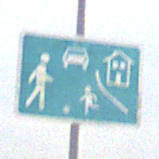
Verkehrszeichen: BeginnVerkehrsberuhigterBereich
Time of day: MorningAfternoon
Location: Outdoor (Suburban)
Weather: PartlyCloudy
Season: NotSpecified
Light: Natural